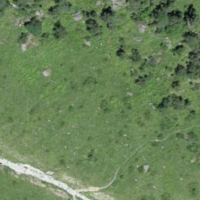
EUNIS habitat code: 23
Species observed at this site:
Cruciata laevipes